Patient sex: M
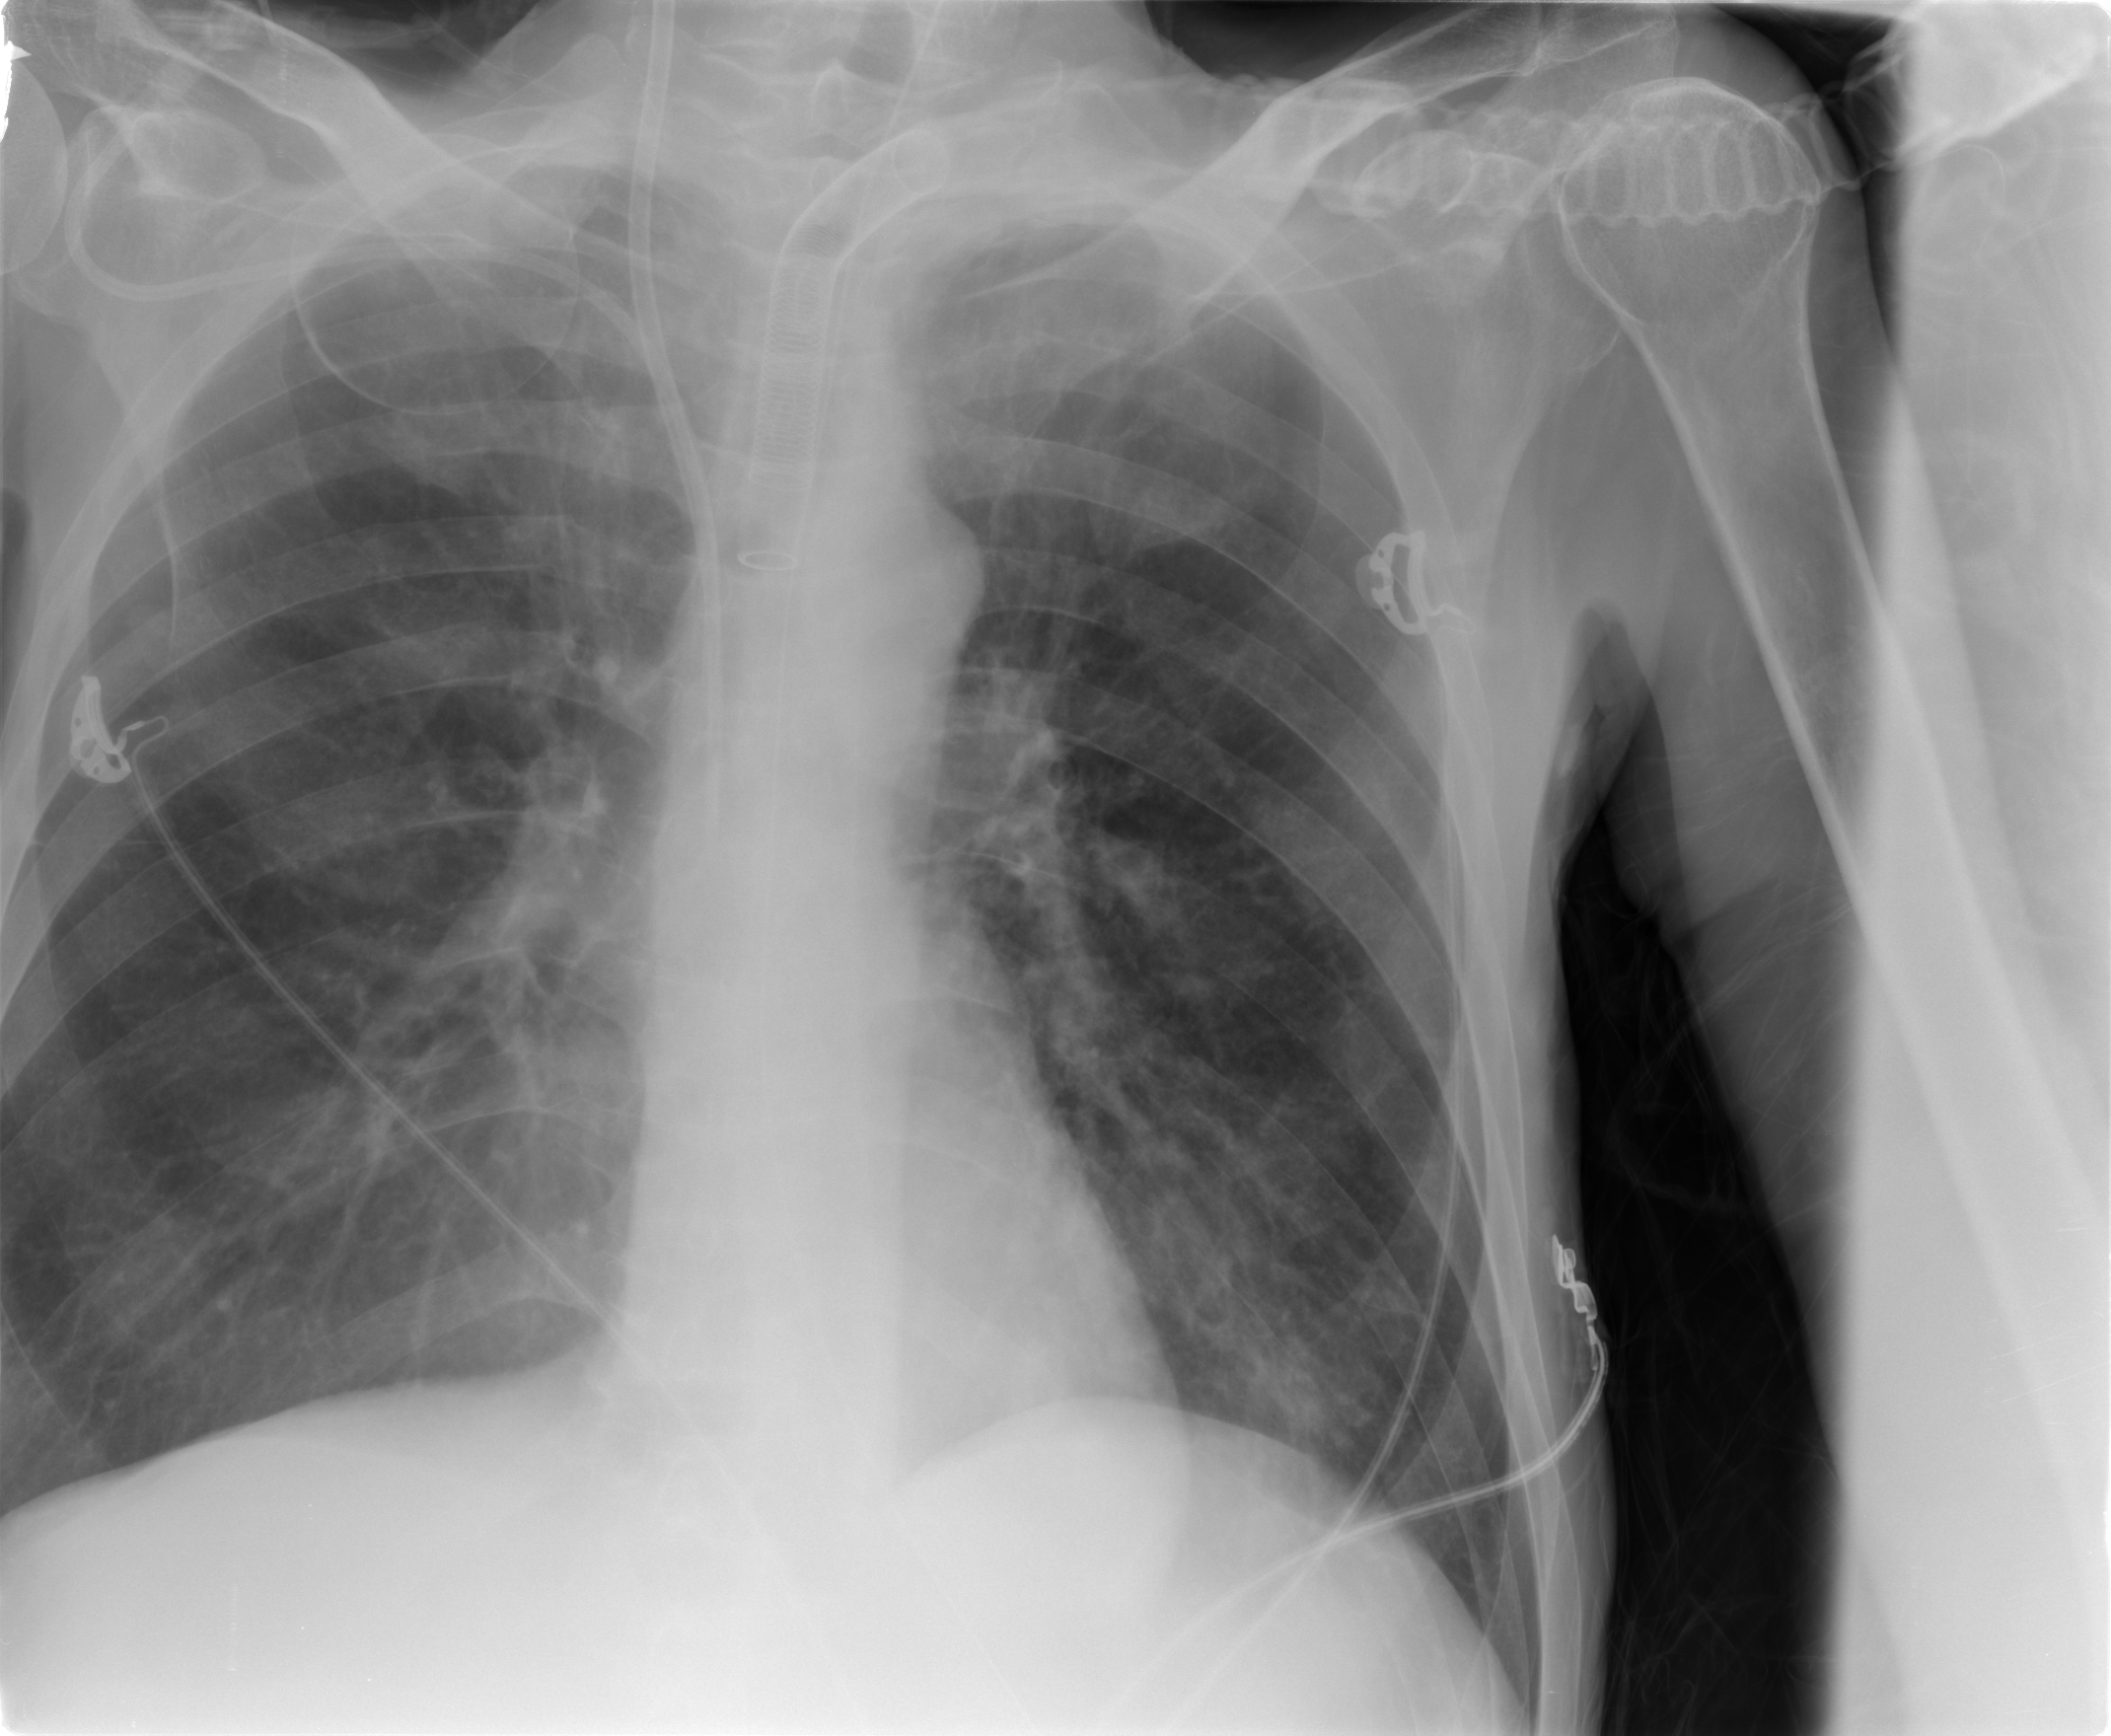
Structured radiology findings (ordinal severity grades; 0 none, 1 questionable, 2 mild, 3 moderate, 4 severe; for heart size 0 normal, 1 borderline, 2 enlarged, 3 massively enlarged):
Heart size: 0
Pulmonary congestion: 0
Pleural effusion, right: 0
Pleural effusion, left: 0
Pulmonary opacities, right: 1
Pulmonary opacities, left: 1
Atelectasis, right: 0
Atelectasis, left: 0